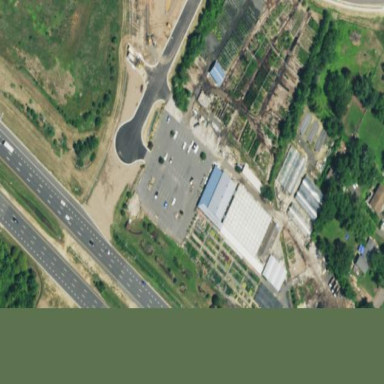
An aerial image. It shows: Plant nursery.